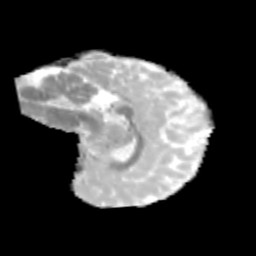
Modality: MD
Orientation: sagittal
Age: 11
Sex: male
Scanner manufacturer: siemens
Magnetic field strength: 3 T
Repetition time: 3.8 s
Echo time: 0.07 s